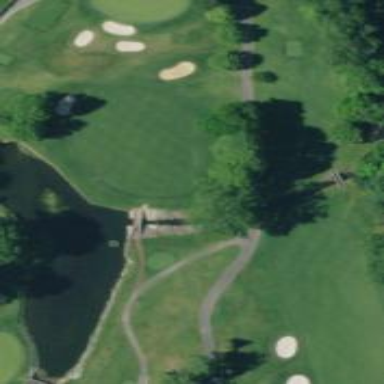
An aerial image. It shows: Path on bridge. The track type is grade1. It is golf cartpath.